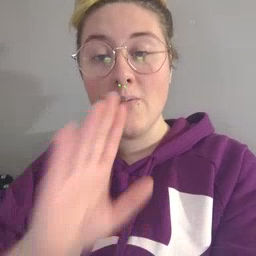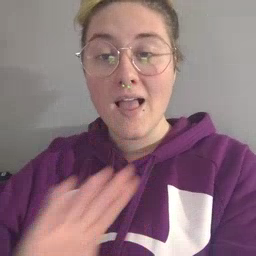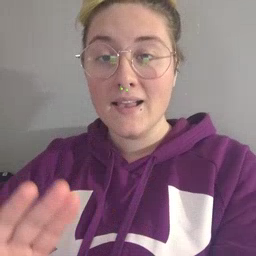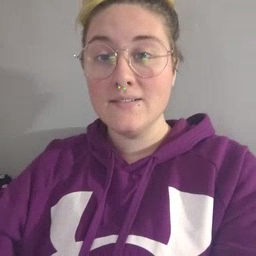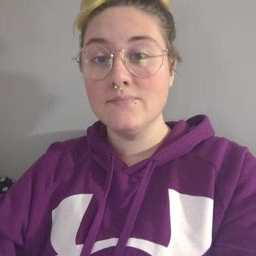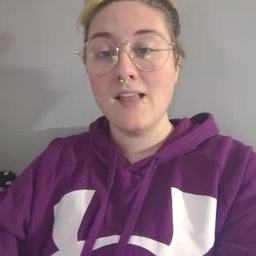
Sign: quiet